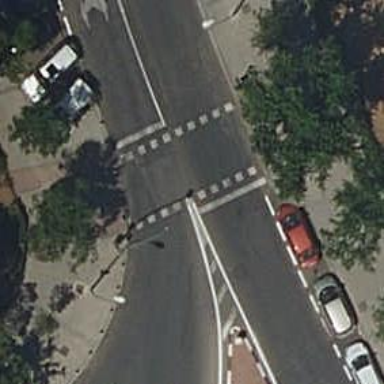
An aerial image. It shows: Crossing on the footway with traffic signals.